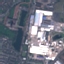
Land use / land cover class: Industrial